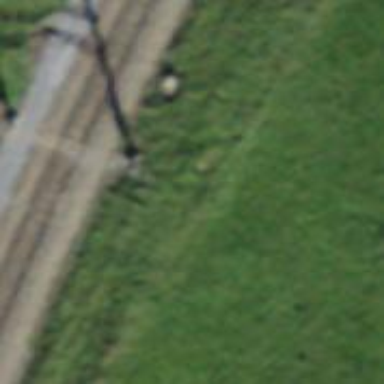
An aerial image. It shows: Power pole.